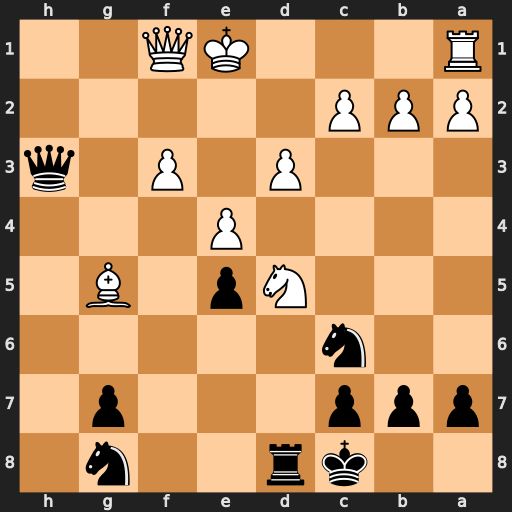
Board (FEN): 2kr2n1/ppp3p1/2n5/3Np1B1/4P3/3P1P1q/PPP5/R3KQ2
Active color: b
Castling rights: Q
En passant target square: -
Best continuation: Qg3+ Kd2 Qxg5+